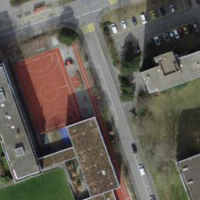
EUNIS habitat code: 54
Species observed at this site:
Cornus sanguinea